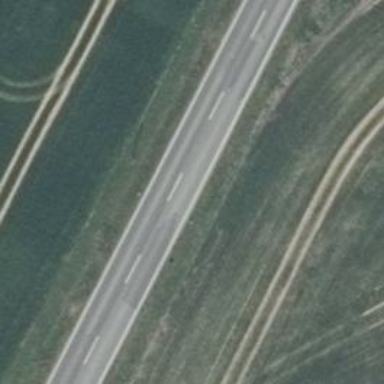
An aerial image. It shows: Asphalt road classified as primary highway.